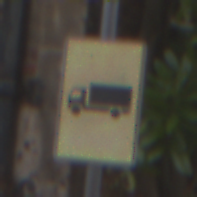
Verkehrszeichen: KFZZulaessigeGesamtmasse3Komma5TOhnePfeilsymbol
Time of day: Midday
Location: Outdoor (Urban)
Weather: Overcast
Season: NotSpecified
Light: Natural